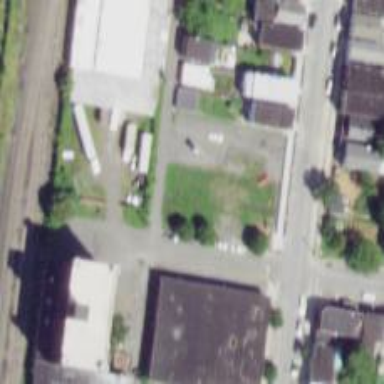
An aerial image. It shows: Alley classified as service road.